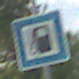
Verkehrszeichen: Tankstelle
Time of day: MorningAfternoon
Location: Outdoor (Nature)
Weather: PartlyCloudy
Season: NotSpecified
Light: Natural